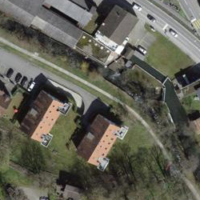
EUNIS habitat code: 54
Species observed at this site:
Hedera helix